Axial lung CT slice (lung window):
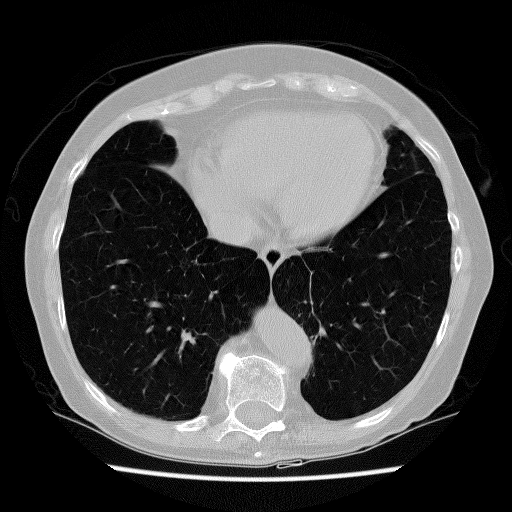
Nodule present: no